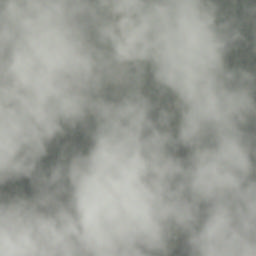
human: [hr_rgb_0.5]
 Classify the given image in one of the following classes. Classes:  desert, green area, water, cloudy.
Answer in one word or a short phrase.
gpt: cloudy